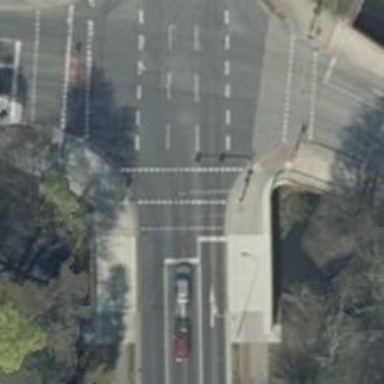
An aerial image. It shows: Road with traffic signals at crossing.